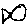
Label: fish